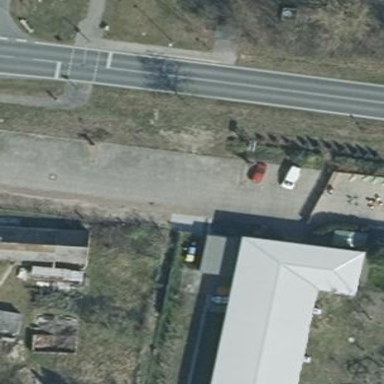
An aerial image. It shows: Parking area with paving stones.